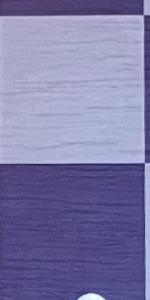
Label: Empty